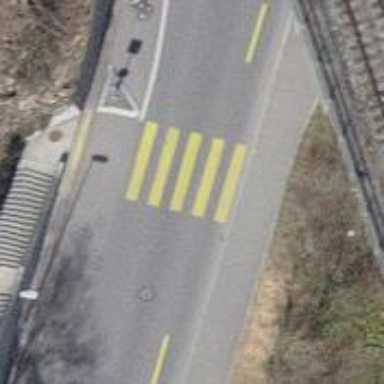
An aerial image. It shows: Marked road crossing.